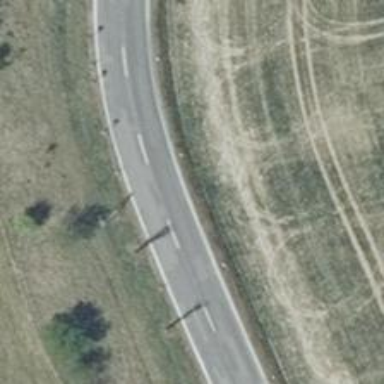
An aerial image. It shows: Secondary road with asphalt surface.